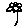
Label: flower